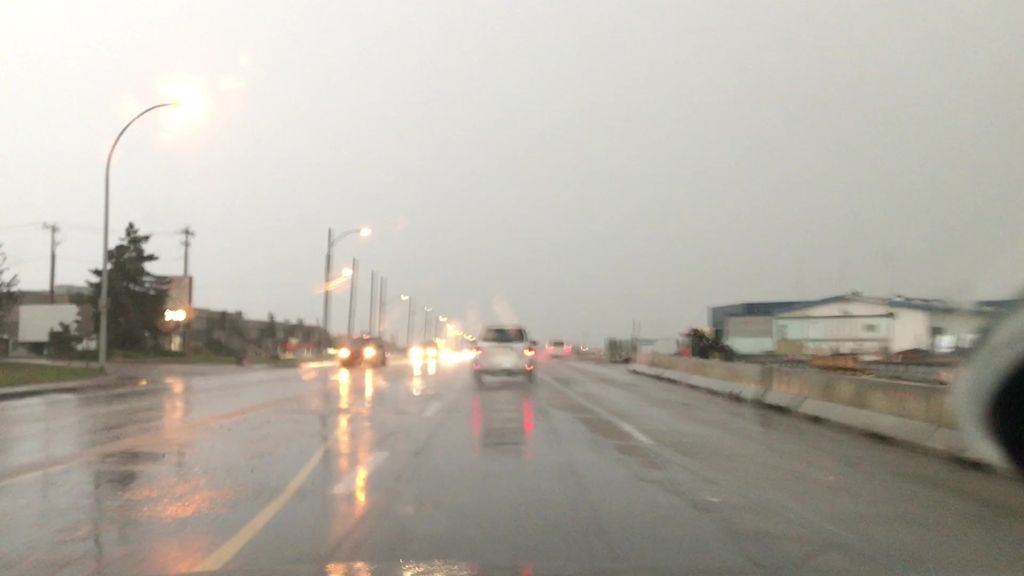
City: edmonton